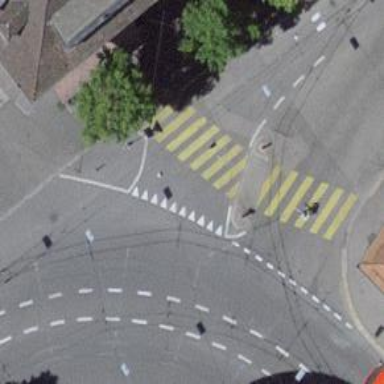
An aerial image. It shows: Uncontrolled road crossing with pedestrian island.